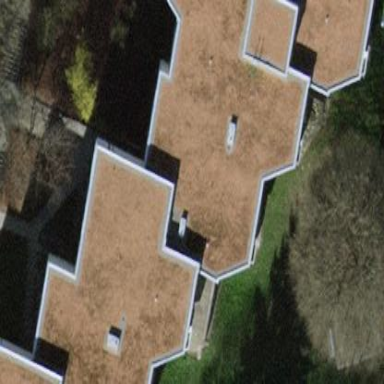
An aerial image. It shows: Apartment building with flat roof design.